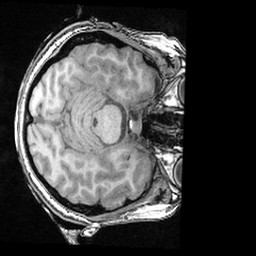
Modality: T1w
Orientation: axial
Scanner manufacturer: ge
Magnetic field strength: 3 T
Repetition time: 0.008572 s
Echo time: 0.003384 s